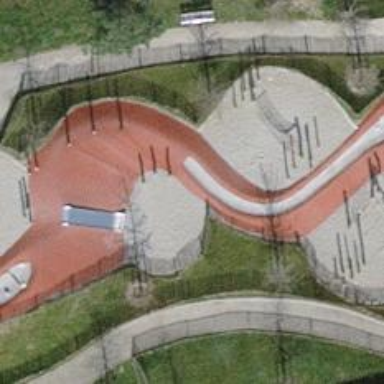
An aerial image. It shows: Playground with slide.